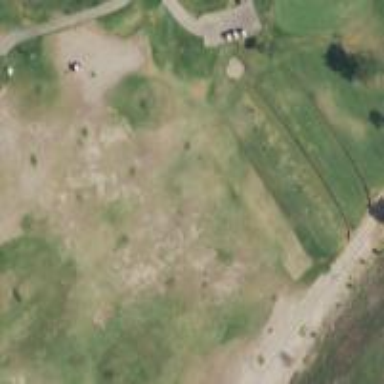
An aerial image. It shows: Driving range for golf on grass.